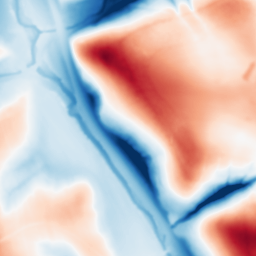
Category: multiscale
Decomposition family: dog_multiscale
Decomposition parameters: sigma_ratio: 2
n_scales: 5
base_sigma: 1
Upsampling method: linear_exact
Upsampling parameters: scale: 2
Upsampling scale: 2